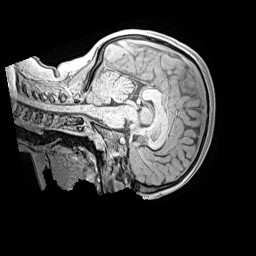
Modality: MP2RAGE
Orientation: sagittal
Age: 12
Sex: female
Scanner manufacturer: siemens
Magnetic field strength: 3 T
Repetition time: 4 s
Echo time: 0.00299 s